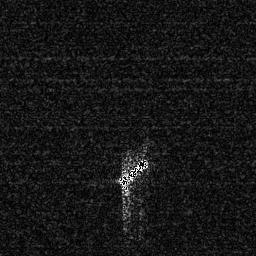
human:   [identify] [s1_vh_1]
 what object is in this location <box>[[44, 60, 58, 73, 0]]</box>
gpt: <ref>1 medium ship at the center</ref>